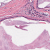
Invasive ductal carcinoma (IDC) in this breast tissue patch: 1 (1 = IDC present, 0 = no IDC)